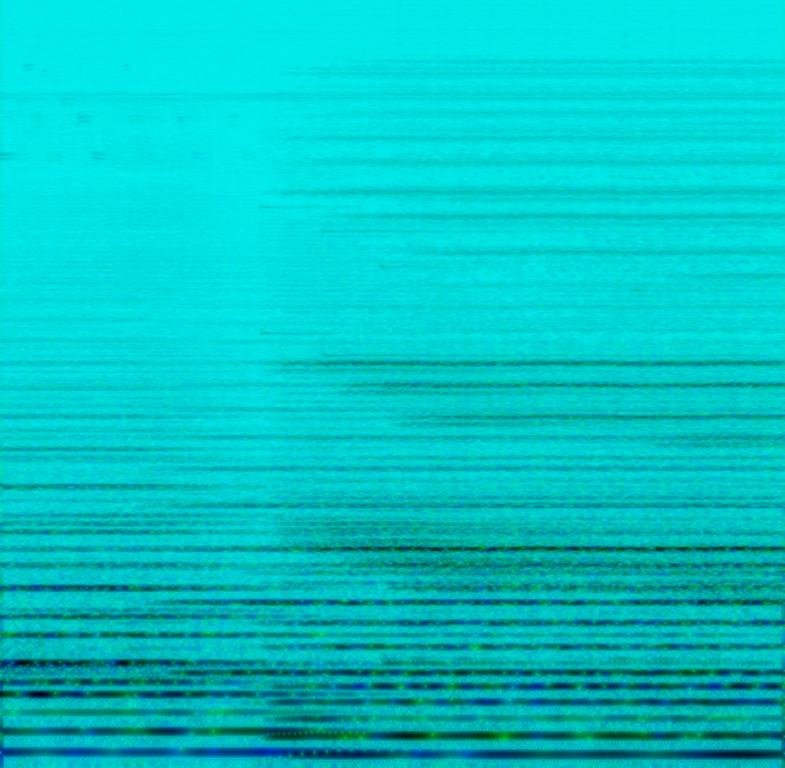
This song contains soft synth pads playing in the lower to higher register with little dreamy notes sprinkled on top. This song may be playing for a meditation session.